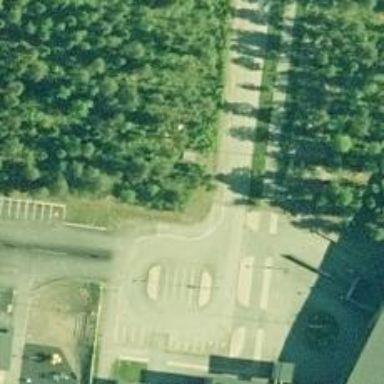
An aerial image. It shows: Asphalt cycleway.